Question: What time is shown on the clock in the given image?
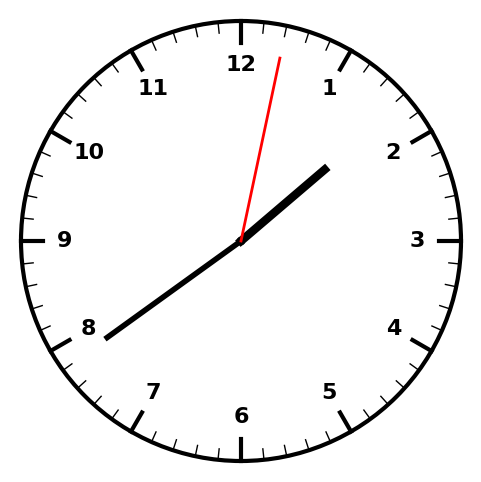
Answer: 01:39:02